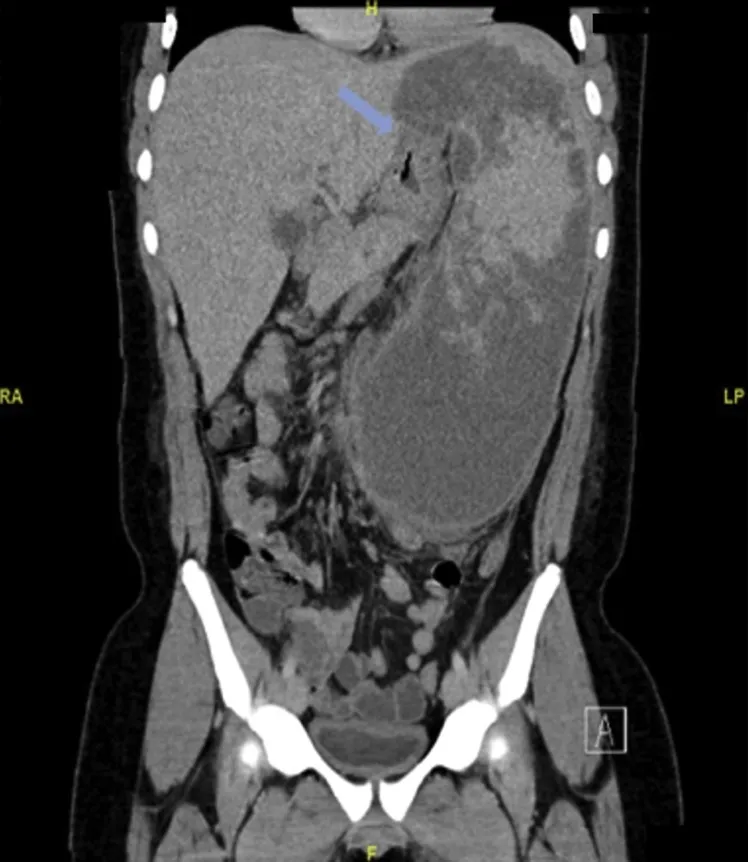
Coronal view of abdominal CT scan with IV contrast showing massive splenomegaly with query indentation of upper part of the stomach.
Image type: radiology (ct)